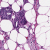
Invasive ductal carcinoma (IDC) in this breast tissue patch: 0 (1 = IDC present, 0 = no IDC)